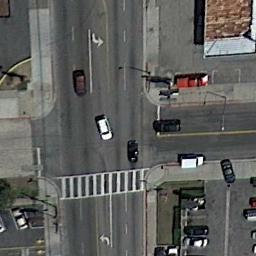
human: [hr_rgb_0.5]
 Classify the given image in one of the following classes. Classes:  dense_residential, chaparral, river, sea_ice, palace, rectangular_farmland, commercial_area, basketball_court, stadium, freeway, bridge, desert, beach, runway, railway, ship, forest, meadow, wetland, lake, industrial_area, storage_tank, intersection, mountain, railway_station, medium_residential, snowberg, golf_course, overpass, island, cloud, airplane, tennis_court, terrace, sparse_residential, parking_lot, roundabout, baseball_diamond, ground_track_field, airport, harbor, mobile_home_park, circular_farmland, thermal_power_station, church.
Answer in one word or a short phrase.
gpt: intersection